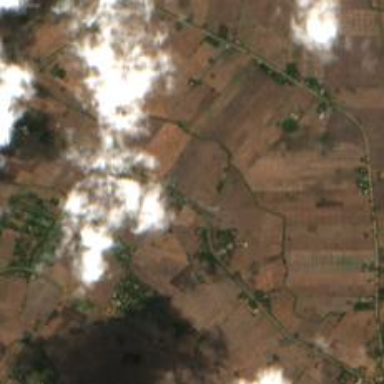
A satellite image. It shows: Farmland with rice crops.